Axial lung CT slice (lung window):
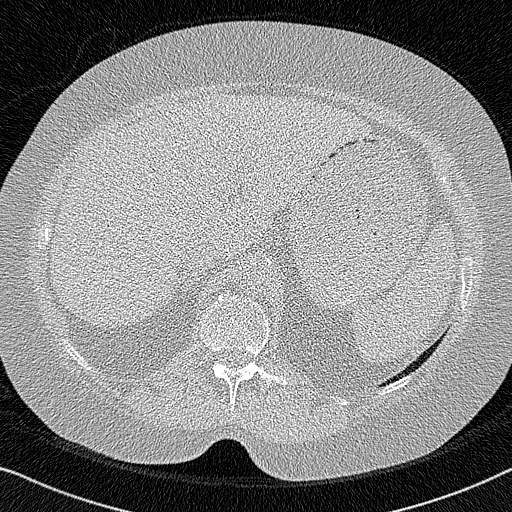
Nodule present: no